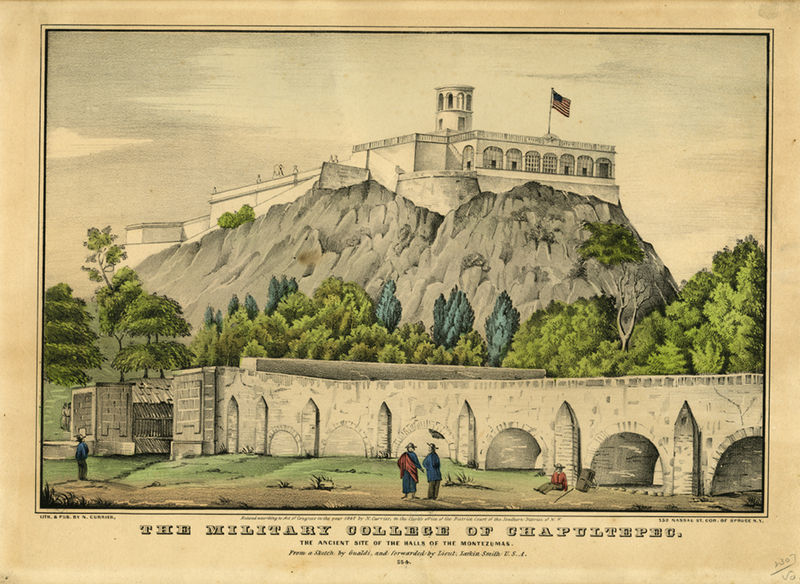
Titel: The Military College of Chapultepec
Künstler: Nathaniel Currier
Standort: Amherst (Massachusetts, USA)
Institution: Mead Art Museum, Amherst College
Schlagwörter: berg, bäume, grün, menschen, männer, hügel, wald, turm, zypressen, fahne, mauer, amerika, blue, men, military, soldaten, white, gray, green, painting, wall, windows, print, tor, burg, festung, druck, stich, cliff, man, sky, stone, tree, hill, house, mountain, tower, trees, usa, america, forest, grass, coat, army, flag, bridge, fort, brick, gate, trum, citadel, postcard, war, american, college, base, soldanten, fortress, fortification, memorial, united states, american flag, nationalism, the military college of chapultepec, chapultepec, kolirert, of, the military, chaoultepec